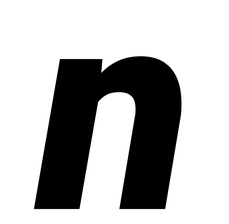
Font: Roboto-Italic_Black_Italic